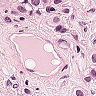
Metastatic tissue present: yes